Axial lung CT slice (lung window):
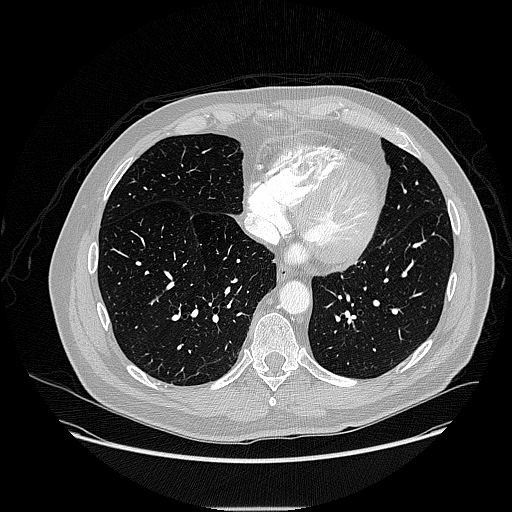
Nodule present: no